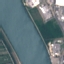
Land use / land cover class: River